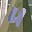
Label: 4